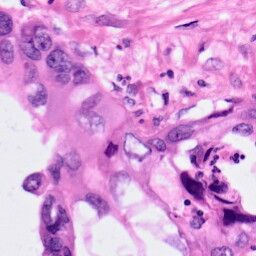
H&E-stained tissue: Pancreatic